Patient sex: M
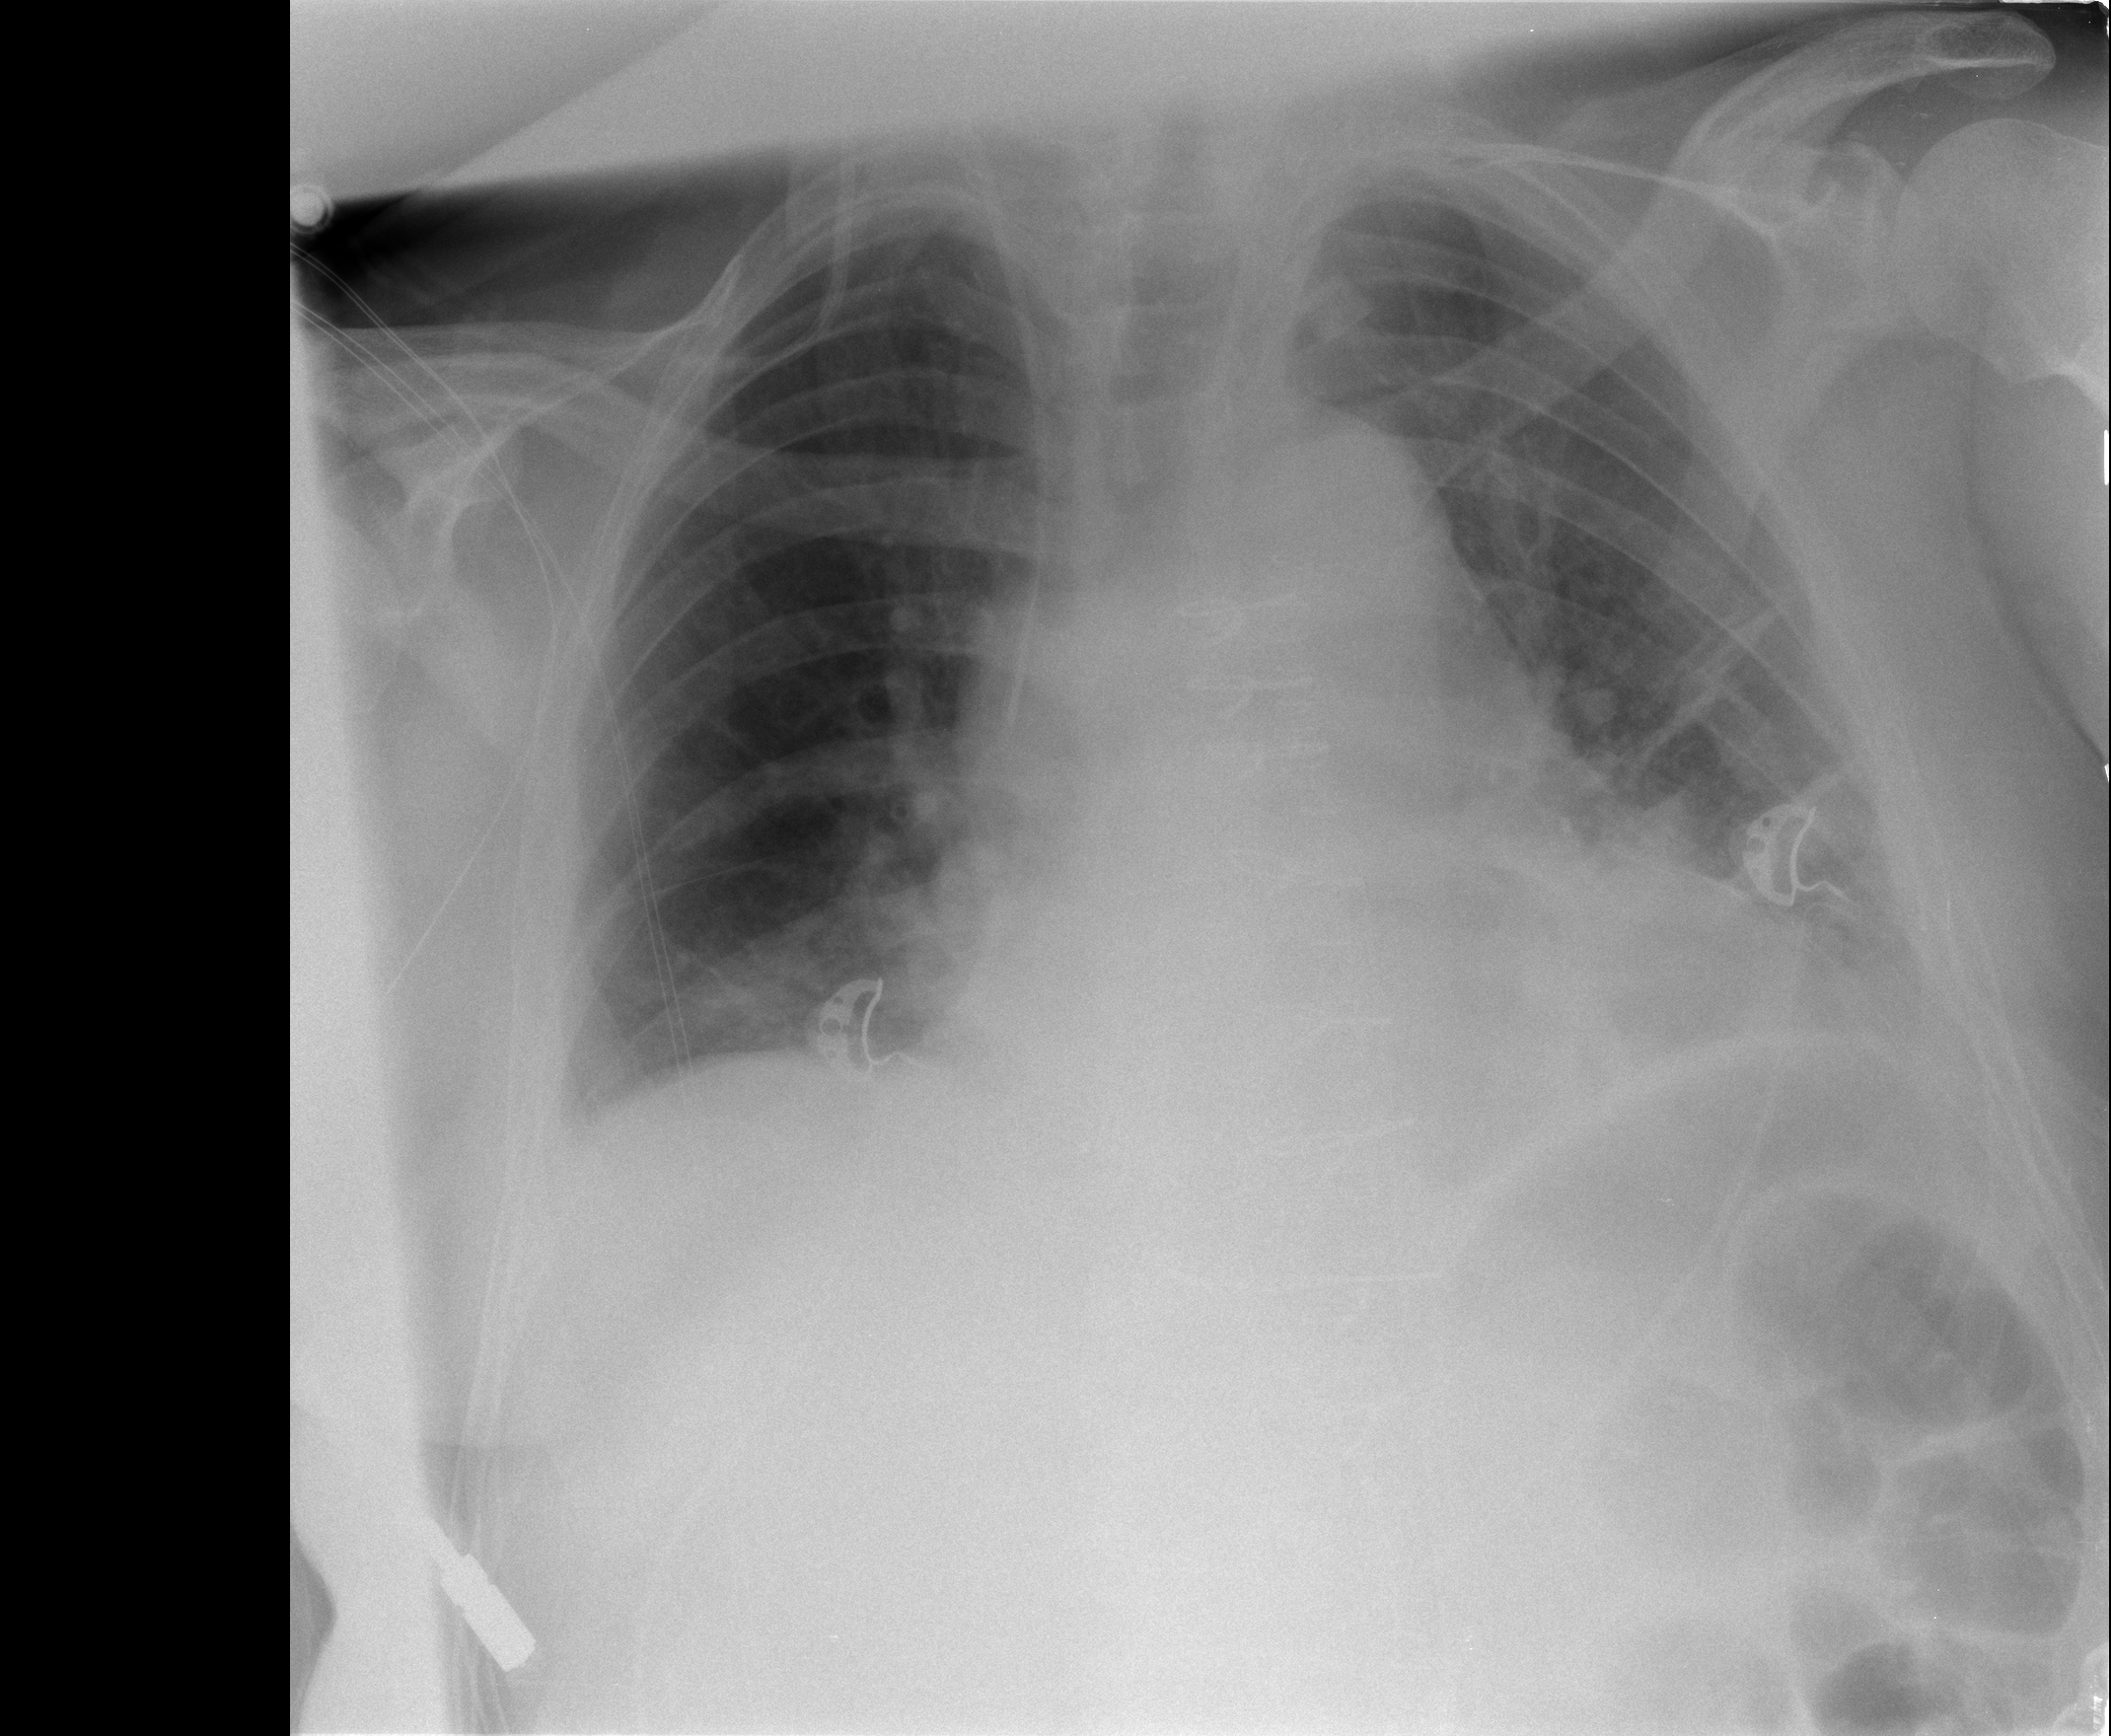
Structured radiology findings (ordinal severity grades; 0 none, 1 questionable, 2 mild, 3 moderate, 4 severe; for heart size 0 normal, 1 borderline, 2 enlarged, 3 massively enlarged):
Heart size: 0
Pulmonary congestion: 2
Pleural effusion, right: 1
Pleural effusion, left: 2
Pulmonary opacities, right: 2
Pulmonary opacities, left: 0
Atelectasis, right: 2
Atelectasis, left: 2